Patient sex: M
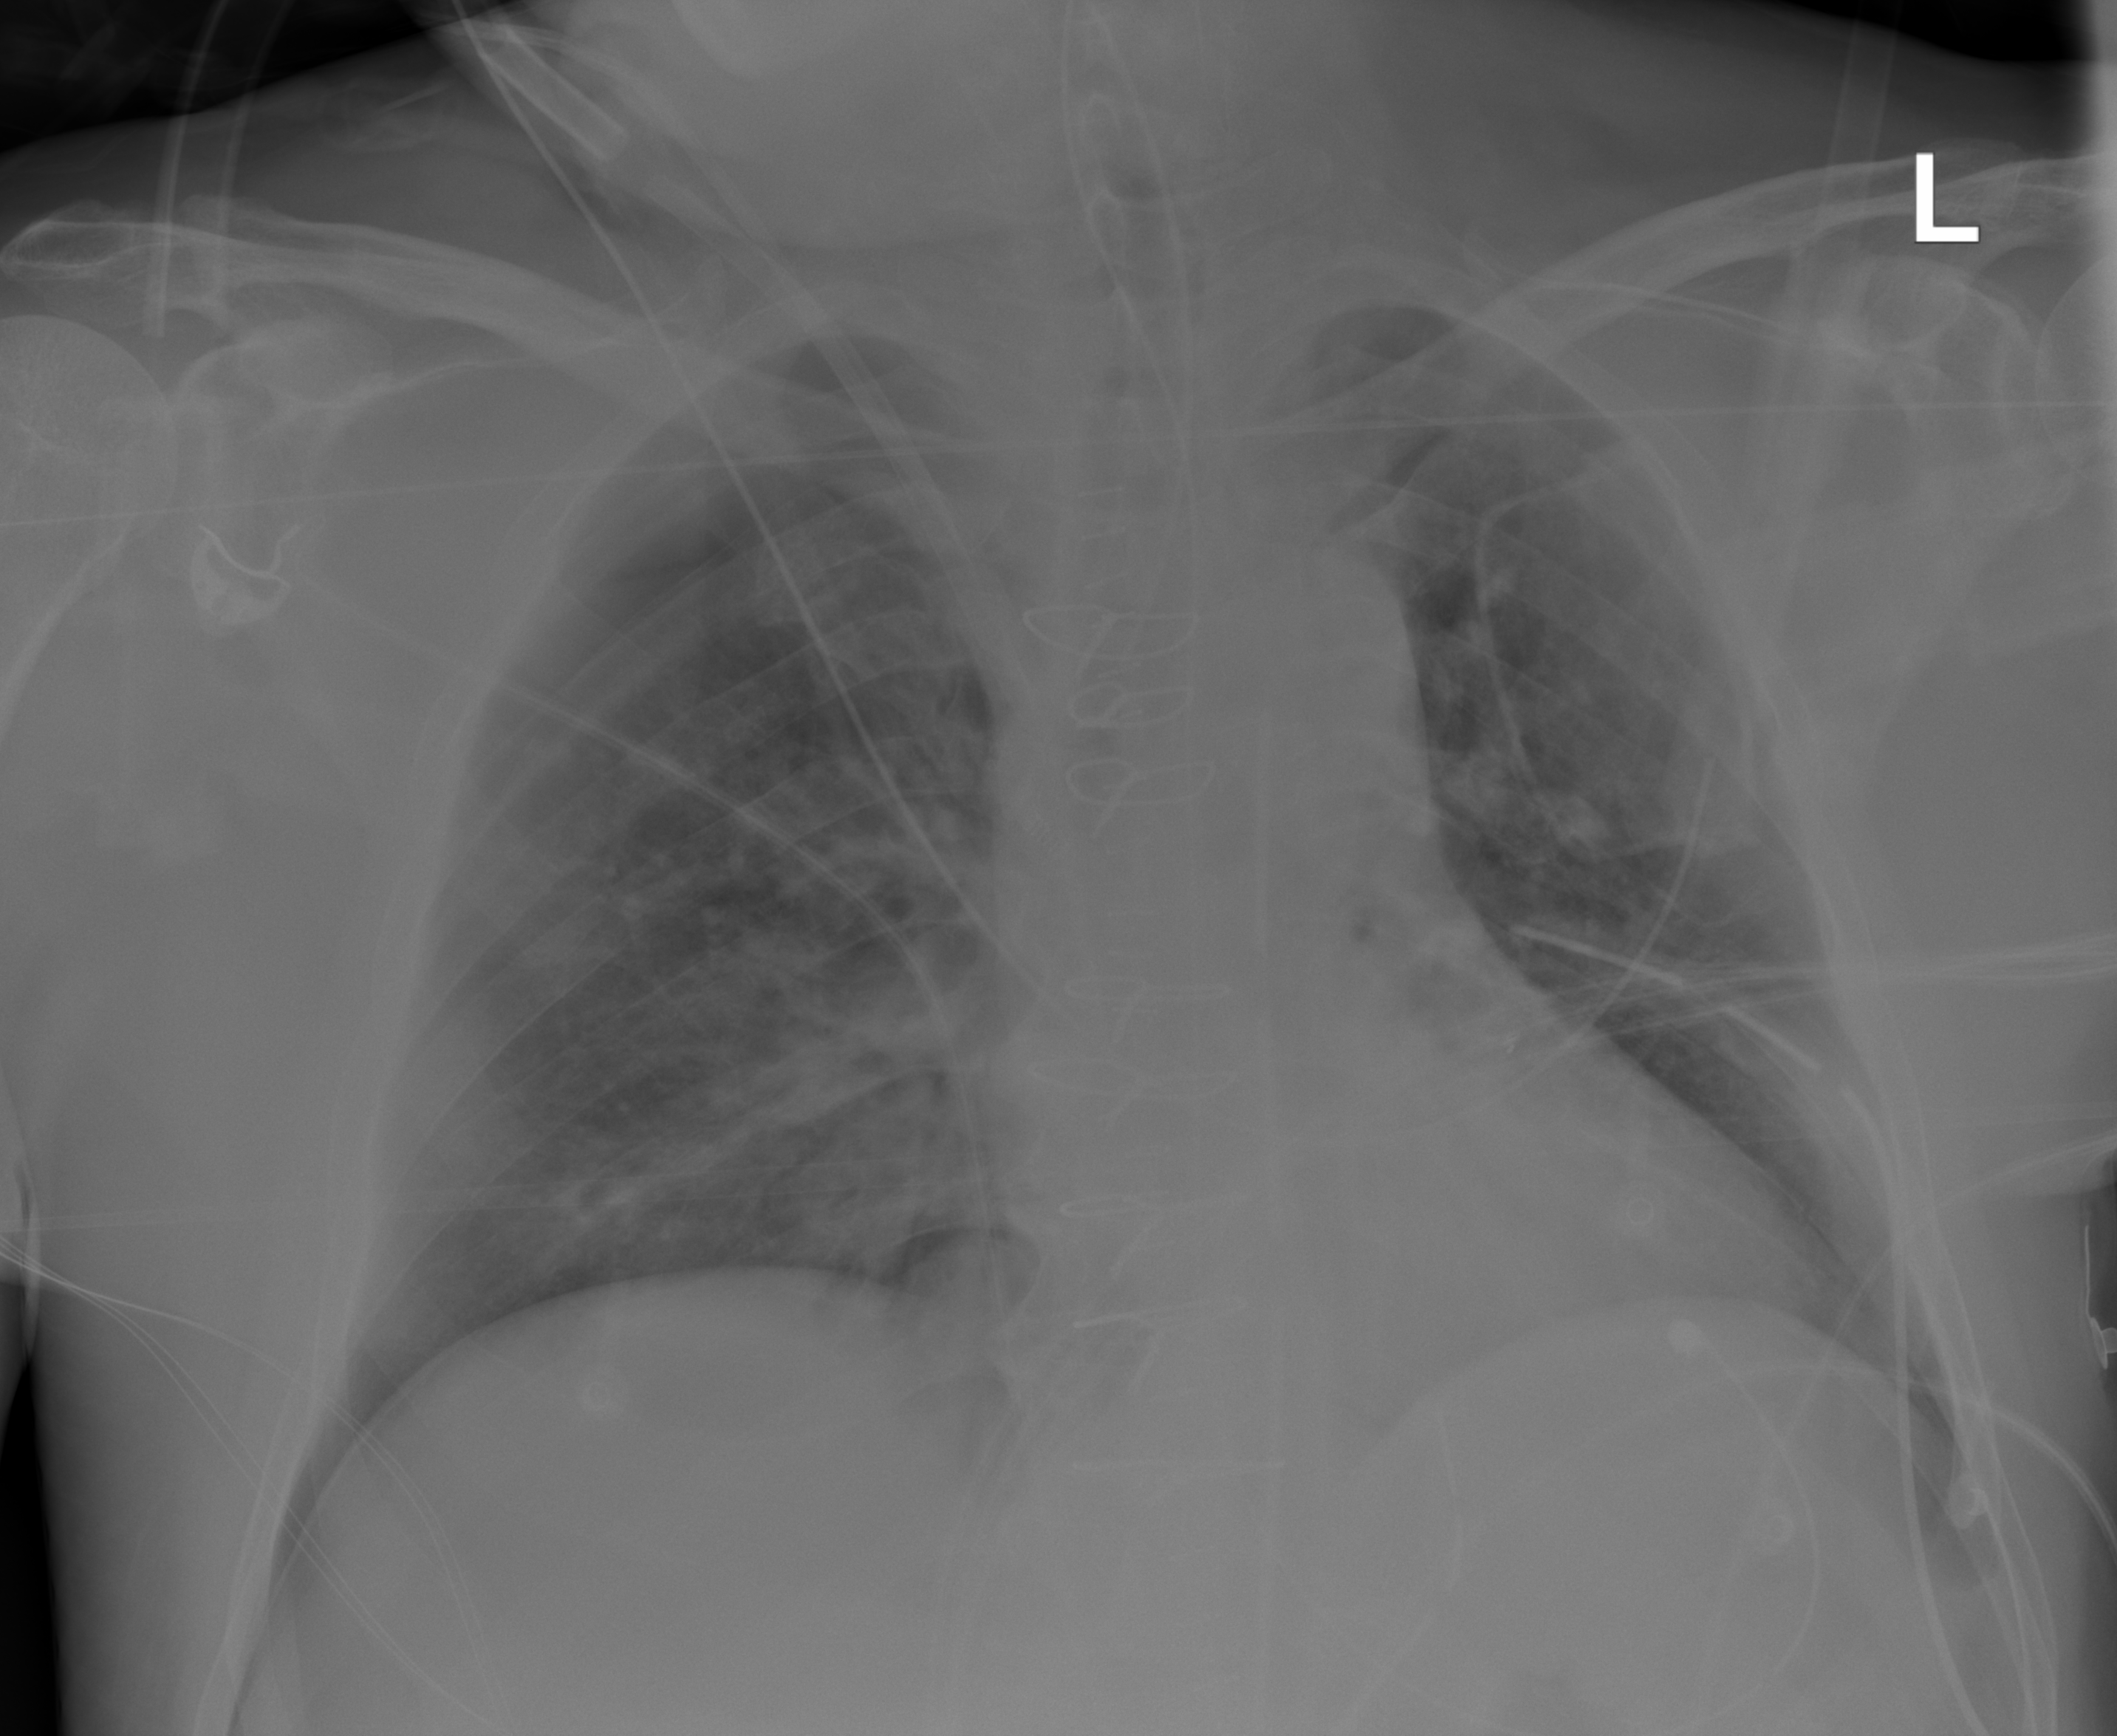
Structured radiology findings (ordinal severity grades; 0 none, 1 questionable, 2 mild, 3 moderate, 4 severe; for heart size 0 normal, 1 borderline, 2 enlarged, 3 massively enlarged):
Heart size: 1
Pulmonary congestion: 2
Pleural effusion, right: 0
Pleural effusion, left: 0
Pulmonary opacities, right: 3
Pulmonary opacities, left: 0
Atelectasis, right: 2
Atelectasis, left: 2